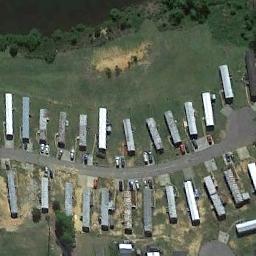
Label: residential